高一 · 立体几何学
如图, 在四棱雉 $B-A C D E$ 中, 正方形 $A C D E$ 所在平面与正 $\triangle A B C$ 所在平面垂直, $M, N$ 分别为 $B C, A E$ 的中点, $F$ 在棱 $C D$ 上.

(1)证明: $M N / /$ 平面 $B D E$.

(2)已知 $A B=2$, 点 $M$ 到 $A F$ 的距离为 $\frac{\sqrt{30}}{5}$, 求三棱雉 $C-A F M$ 的体积.
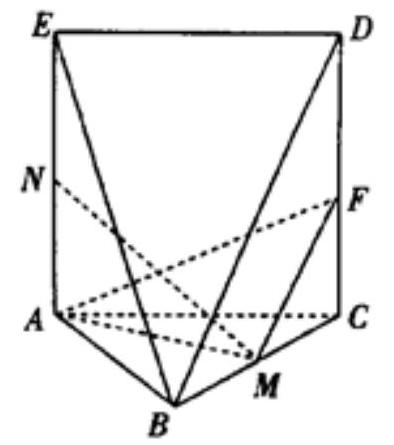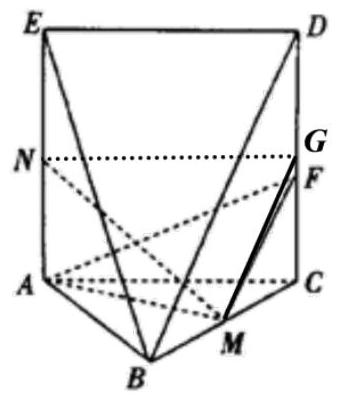
答案: )证明见解析； (2) $\frac{\sqrt{3}}{6}$
解析: 【分析】

(1) 取 $C D$ 中点 $G$, 连接 $N G, M G$; 根据线面平行的判定定理可分别证得 $M G / /$ 平面 $B D E$ 和 $N G$ / / 平面 $B D E$; 根据面面平行判定定理得平面 $M N G / /$ 平面 $B D E$, 利
用面面平行性质可证得结论; (2) 根据面面垂直性质可知 $C D \perp$ 平面 $A B C$, 由线面垂直性质可得 $C D \perp A M$; 根据等边三角形三线合一可知 $A M \perp B C$; 根据线面垂直判定定理知 $A M \perp$ 平面 $B C D$, 从而得到 $A M \perp M F$; 设 $C F=a$, 表示出 Rt $\triangle A F M$ 三边, 利用面积桥构造方程可求得 $a=1$; 利用体积桥, 可知 $V_{C-A F M}=V_{A-F C M}$, 利用三棱锥体积公式求得结果.

【详解】

(1) 取 $C D$ 中点 $G$, 连接 $N G, M G$

$\because G, M$ 为 $C D, B C$ 中点 $\quad \therefore G M / / B D$

又 $B D \subset$ 平面 $B D E, G M \not \subset$ 平面 $B D E \quad \therefore G M / /$ 平面 $B D E$

$\because$ 四边形 $A C D E$ 为正方形, $N, G$ 为 $A E, C D$ 中点 $\quad \therefore N G / / D E$

又 $N G \subset$ 平面 $B D E, N G \not \subset$ 平面 $B D E \quad \therefore N G / /$ 平面 $B D E$

$\because G M \cap N G=G, G M, N G \subset$ 平面 $M N G \quad \therefore$ 平面 $M N G / /$ 平面 $B D E$

又 $M N \subset$ 平面 $M N G \quad \therefore M N / /$ 平面 $B D E$

(2) $\because \triangle A B C$ 为正三角形, $M$ 为 $B C$ 中点 $\quad \therefore A M \perp B C$

$\because$ 平面 $A C D E \perp$ 平面 $A B C, C D \perp A C$, 平面 $A C D E \cap$ 平面 $A B C=A C, C D \subset$ 平面 $A C D E$

$\therefore C D \perp$ 平面 $A B C$, 又 $A M \subset$ 平面 $A B C \quad \therefore A M \perp C D$

又 $B C \cap C D=C, B C, C D \subset$ 平面 $B C D \quad \therefore A M \perp$ 平面 $B C D$

$\because F M \subset$ 平面 $B C D \quad \therefore A M \perp M F$

设 $C F=a$, 则 $A F=\sqrt{4+a^{2}}, M F=\sqrt{1+a^{2}}, A M=\sqrt{3}$

$\therefore A F \cdot \frac{\sqrt{30}}{5}=A M \cdot M F$, 即: $\frac{\sqrt{30} \times \sqrt{4+a^{2}}}{5}=\sqrt{3} \times \sqrt{1+a^{2}}$, 解得: $a=1$

$\therefore V_{C-A F M}=V_{A-F C M}=\frac{1}{3} S_{\triangle F C M} \cdot A M=\frac{1}{3} \times \frac{1}{2} \times 1 \times 1 \times \sqrt{3}=\frac{\sqrt{3}}{6}$

【点睛】

本题考查立体几何中线面平行关系的证明、三棱锥体积的求解, 涉及到线面平行的判定、面面平行的判定与性质、线面垂直的判定与性质、面面垂直的性质的应用等知识; 解决三棱雉体积问题的常用方法是利用体积桥的方式, 将问题转化为底面积和高易求的三棱锥的体积的求解问题.